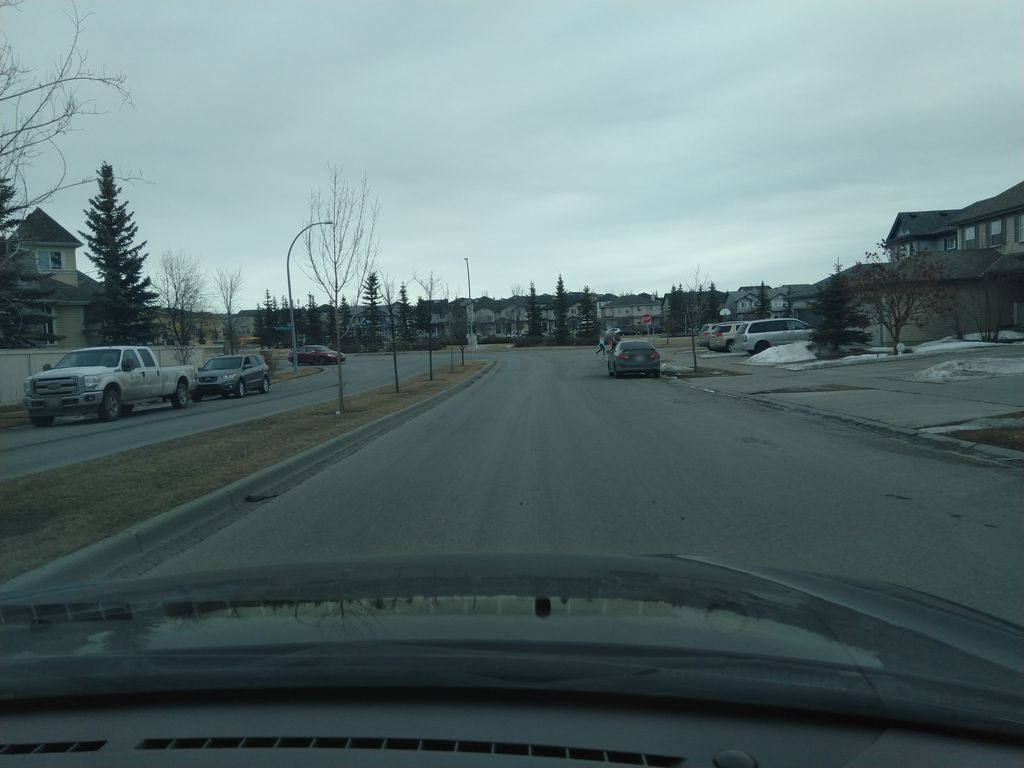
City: calgary